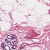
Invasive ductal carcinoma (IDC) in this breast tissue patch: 0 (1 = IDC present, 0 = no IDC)